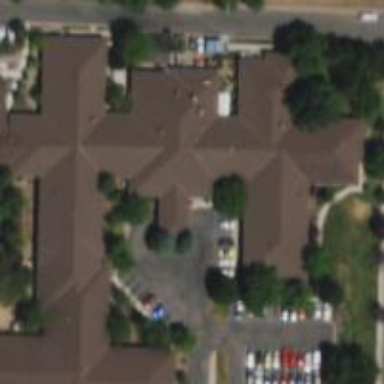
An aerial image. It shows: Nursing home.